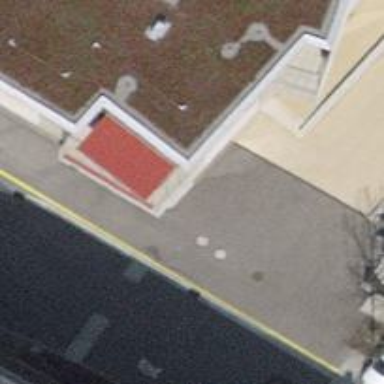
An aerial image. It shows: Restaurant.